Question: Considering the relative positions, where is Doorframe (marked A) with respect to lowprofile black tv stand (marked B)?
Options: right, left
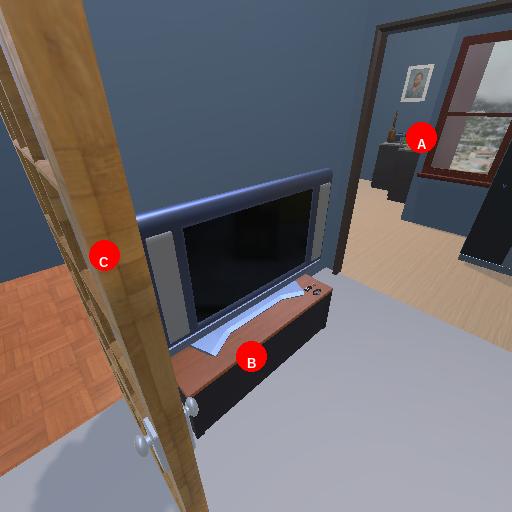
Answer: right